Interaction volume radius: 10 \u00c5
Interaction volume height: 25 \u00c5
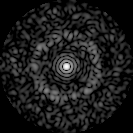
Disorder parameter: 0.8465